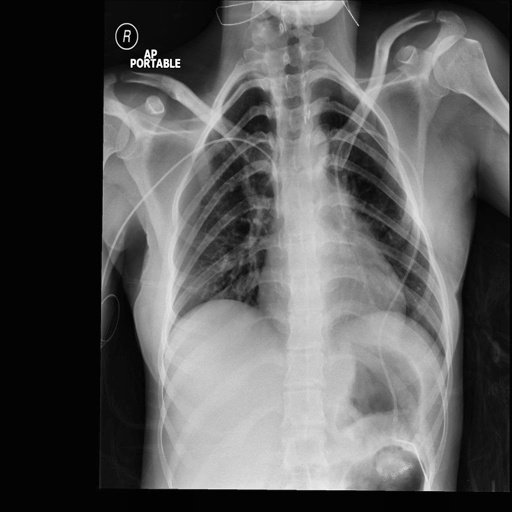
Finding: NORMAL